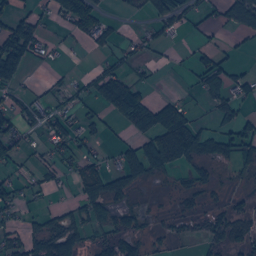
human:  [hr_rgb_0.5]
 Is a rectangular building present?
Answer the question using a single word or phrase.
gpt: yes

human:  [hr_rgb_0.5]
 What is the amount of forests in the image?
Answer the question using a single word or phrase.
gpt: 218

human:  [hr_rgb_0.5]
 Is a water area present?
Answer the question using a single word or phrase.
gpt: yes

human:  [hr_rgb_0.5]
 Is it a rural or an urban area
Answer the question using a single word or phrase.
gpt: urban

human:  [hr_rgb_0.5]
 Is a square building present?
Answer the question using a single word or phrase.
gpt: yes

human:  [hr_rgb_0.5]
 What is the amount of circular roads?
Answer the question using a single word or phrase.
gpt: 0

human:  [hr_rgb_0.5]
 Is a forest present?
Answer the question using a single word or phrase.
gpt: yes

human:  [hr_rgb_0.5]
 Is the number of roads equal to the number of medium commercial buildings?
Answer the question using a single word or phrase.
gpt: no

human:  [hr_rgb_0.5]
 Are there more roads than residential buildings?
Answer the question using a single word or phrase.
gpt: no

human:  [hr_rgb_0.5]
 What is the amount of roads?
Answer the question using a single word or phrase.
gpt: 177

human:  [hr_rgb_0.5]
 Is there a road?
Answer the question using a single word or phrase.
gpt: yes

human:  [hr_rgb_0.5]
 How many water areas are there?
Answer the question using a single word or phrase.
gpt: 33

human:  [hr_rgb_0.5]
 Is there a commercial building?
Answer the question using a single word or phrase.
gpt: no

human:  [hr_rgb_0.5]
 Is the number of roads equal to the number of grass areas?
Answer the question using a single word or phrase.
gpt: no

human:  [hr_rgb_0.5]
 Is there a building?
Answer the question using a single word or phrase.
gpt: yes

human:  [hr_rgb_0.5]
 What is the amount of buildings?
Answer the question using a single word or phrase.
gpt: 537

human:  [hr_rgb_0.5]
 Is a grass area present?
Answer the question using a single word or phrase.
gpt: yes

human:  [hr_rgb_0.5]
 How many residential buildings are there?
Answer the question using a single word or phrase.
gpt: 535

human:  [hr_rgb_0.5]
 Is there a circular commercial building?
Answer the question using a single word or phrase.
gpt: no

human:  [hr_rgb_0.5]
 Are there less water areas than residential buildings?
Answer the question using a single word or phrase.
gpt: yes

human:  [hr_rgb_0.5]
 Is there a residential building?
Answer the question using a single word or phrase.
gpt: yes

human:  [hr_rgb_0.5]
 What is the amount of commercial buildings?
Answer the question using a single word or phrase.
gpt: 0

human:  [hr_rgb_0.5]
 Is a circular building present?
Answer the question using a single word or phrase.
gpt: yes

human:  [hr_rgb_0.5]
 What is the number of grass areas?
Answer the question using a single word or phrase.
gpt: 151

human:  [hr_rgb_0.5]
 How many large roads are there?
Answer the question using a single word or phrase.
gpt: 0

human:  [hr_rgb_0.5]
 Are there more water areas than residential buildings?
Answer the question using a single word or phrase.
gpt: no

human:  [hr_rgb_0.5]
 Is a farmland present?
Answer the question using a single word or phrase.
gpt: yes

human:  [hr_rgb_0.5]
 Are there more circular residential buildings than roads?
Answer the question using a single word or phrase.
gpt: no

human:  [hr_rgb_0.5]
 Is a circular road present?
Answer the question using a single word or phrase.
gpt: no

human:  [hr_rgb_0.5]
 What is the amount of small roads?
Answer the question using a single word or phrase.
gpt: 177

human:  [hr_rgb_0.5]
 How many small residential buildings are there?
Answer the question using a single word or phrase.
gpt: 528

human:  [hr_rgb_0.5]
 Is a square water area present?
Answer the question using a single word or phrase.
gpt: yes

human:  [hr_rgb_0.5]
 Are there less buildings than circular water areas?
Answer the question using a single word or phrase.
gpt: no

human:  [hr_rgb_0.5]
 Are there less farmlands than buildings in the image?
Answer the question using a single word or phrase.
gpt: yes

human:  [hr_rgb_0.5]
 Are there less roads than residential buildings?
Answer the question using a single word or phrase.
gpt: yes

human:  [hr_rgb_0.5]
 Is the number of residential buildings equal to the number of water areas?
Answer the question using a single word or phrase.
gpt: no

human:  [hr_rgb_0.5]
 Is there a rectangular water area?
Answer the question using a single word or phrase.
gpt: yes

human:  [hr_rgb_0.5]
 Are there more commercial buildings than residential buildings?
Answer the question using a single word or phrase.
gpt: no

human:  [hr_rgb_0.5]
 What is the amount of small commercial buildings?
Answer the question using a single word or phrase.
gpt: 0

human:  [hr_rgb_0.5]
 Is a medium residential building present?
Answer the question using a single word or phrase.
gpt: yes

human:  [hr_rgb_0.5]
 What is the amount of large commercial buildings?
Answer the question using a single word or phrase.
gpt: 0

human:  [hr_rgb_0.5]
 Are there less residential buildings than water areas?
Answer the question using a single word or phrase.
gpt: no

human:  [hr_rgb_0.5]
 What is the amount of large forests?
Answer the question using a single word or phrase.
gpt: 84

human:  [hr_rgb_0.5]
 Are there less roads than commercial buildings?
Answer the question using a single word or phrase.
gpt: no

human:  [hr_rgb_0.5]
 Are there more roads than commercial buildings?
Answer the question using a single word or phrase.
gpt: yes

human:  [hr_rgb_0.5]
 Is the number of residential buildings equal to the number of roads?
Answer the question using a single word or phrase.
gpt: no

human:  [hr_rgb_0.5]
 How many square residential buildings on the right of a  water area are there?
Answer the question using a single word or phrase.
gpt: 1

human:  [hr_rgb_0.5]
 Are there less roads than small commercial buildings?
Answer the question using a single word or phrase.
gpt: no

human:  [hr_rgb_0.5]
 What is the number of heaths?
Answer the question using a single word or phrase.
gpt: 26

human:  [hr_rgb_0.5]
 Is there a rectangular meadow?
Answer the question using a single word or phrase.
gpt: no

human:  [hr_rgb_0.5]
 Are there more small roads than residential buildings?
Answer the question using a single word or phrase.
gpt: no

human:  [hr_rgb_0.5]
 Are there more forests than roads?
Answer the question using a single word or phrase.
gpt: yes

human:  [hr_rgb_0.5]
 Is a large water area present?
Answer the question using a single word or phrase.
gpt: yes

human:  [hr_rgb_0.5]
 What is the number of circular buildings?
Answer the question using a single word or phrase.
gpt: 1

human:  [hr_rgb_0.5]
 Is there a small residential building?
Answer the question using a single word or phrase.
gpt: yes

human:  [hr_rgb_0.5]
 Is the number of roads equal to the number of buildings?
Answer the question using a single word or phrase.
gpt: no

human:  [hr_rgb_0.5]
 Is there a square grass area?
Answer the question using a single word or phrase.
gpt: no

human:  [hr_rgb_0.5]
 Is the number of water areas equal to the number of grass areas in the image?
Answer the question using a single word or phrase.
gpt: no

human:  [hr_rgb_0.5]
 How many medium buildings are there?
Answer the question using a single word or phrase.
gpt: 7

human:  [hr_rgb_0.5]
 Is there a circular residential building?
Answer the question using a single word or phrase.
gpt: yes

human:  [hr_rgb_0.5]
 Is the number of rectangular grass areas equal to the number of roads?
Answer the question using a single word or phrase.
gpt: no

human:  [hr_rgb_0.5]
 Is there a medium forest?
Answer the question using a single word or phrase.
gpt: yes

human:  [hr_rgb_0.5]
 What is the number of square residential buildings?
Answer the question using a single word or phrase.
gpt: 1

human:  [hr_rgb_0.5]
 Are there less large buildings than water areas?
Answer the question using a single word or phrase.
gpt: yes